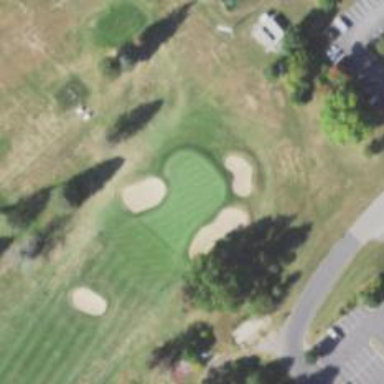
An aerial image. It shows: Golf hole.